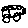
Label: car